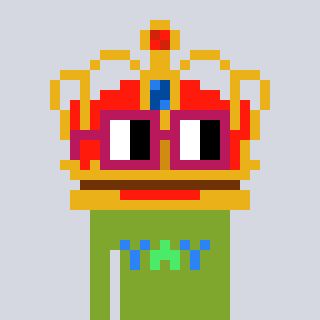
a pixel art character with square dark red glasses, a crown-shaped head and a slimegreen-colored body on a cool background